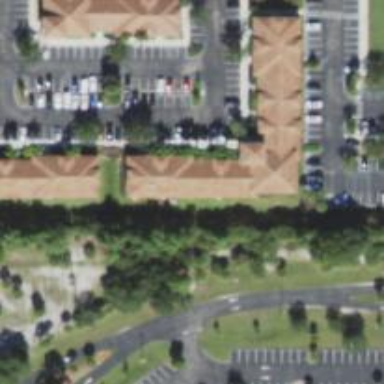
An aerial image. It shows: Veterinary facility.